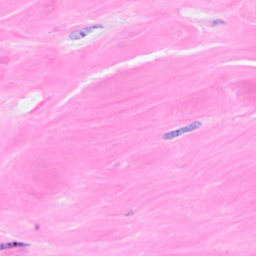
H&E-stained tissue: Breast